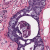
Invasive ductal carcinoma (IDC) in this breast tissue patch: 0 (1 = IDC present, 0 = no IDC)